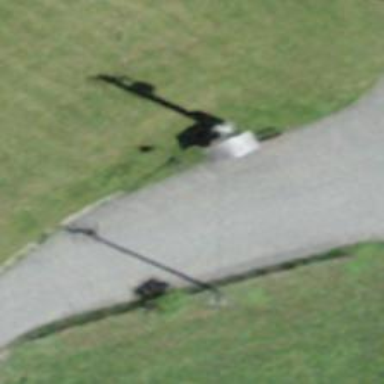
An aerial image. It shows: Brown bench in the vicinity.